Field crop: tomato
Growth stage: 1
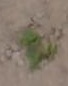
Species: portulaca